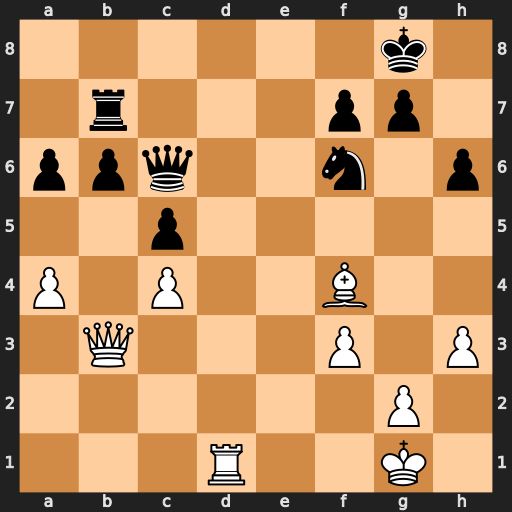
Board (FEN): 6k1/1r3pp1/ppq2n1p/2p5/P1P2B2/1Q3P1P/6P1/3R2K1
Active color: w
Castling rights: -
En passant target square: -
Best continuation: Rd8+ Ne8 Qe3